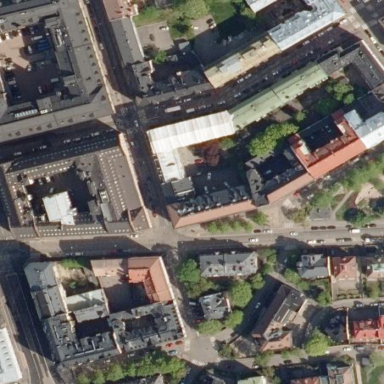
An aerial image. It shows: View of city block.